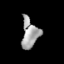
Tissue: skin
Cell type: Epithelial cells
Senescence score: 0.239
Nuclear area (px): 488
Mean DAPI intensity: 160.873